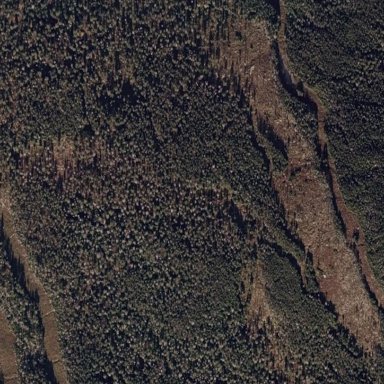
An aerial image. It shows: Downhill ski slope surrounded by coniferous trees.